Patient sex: F
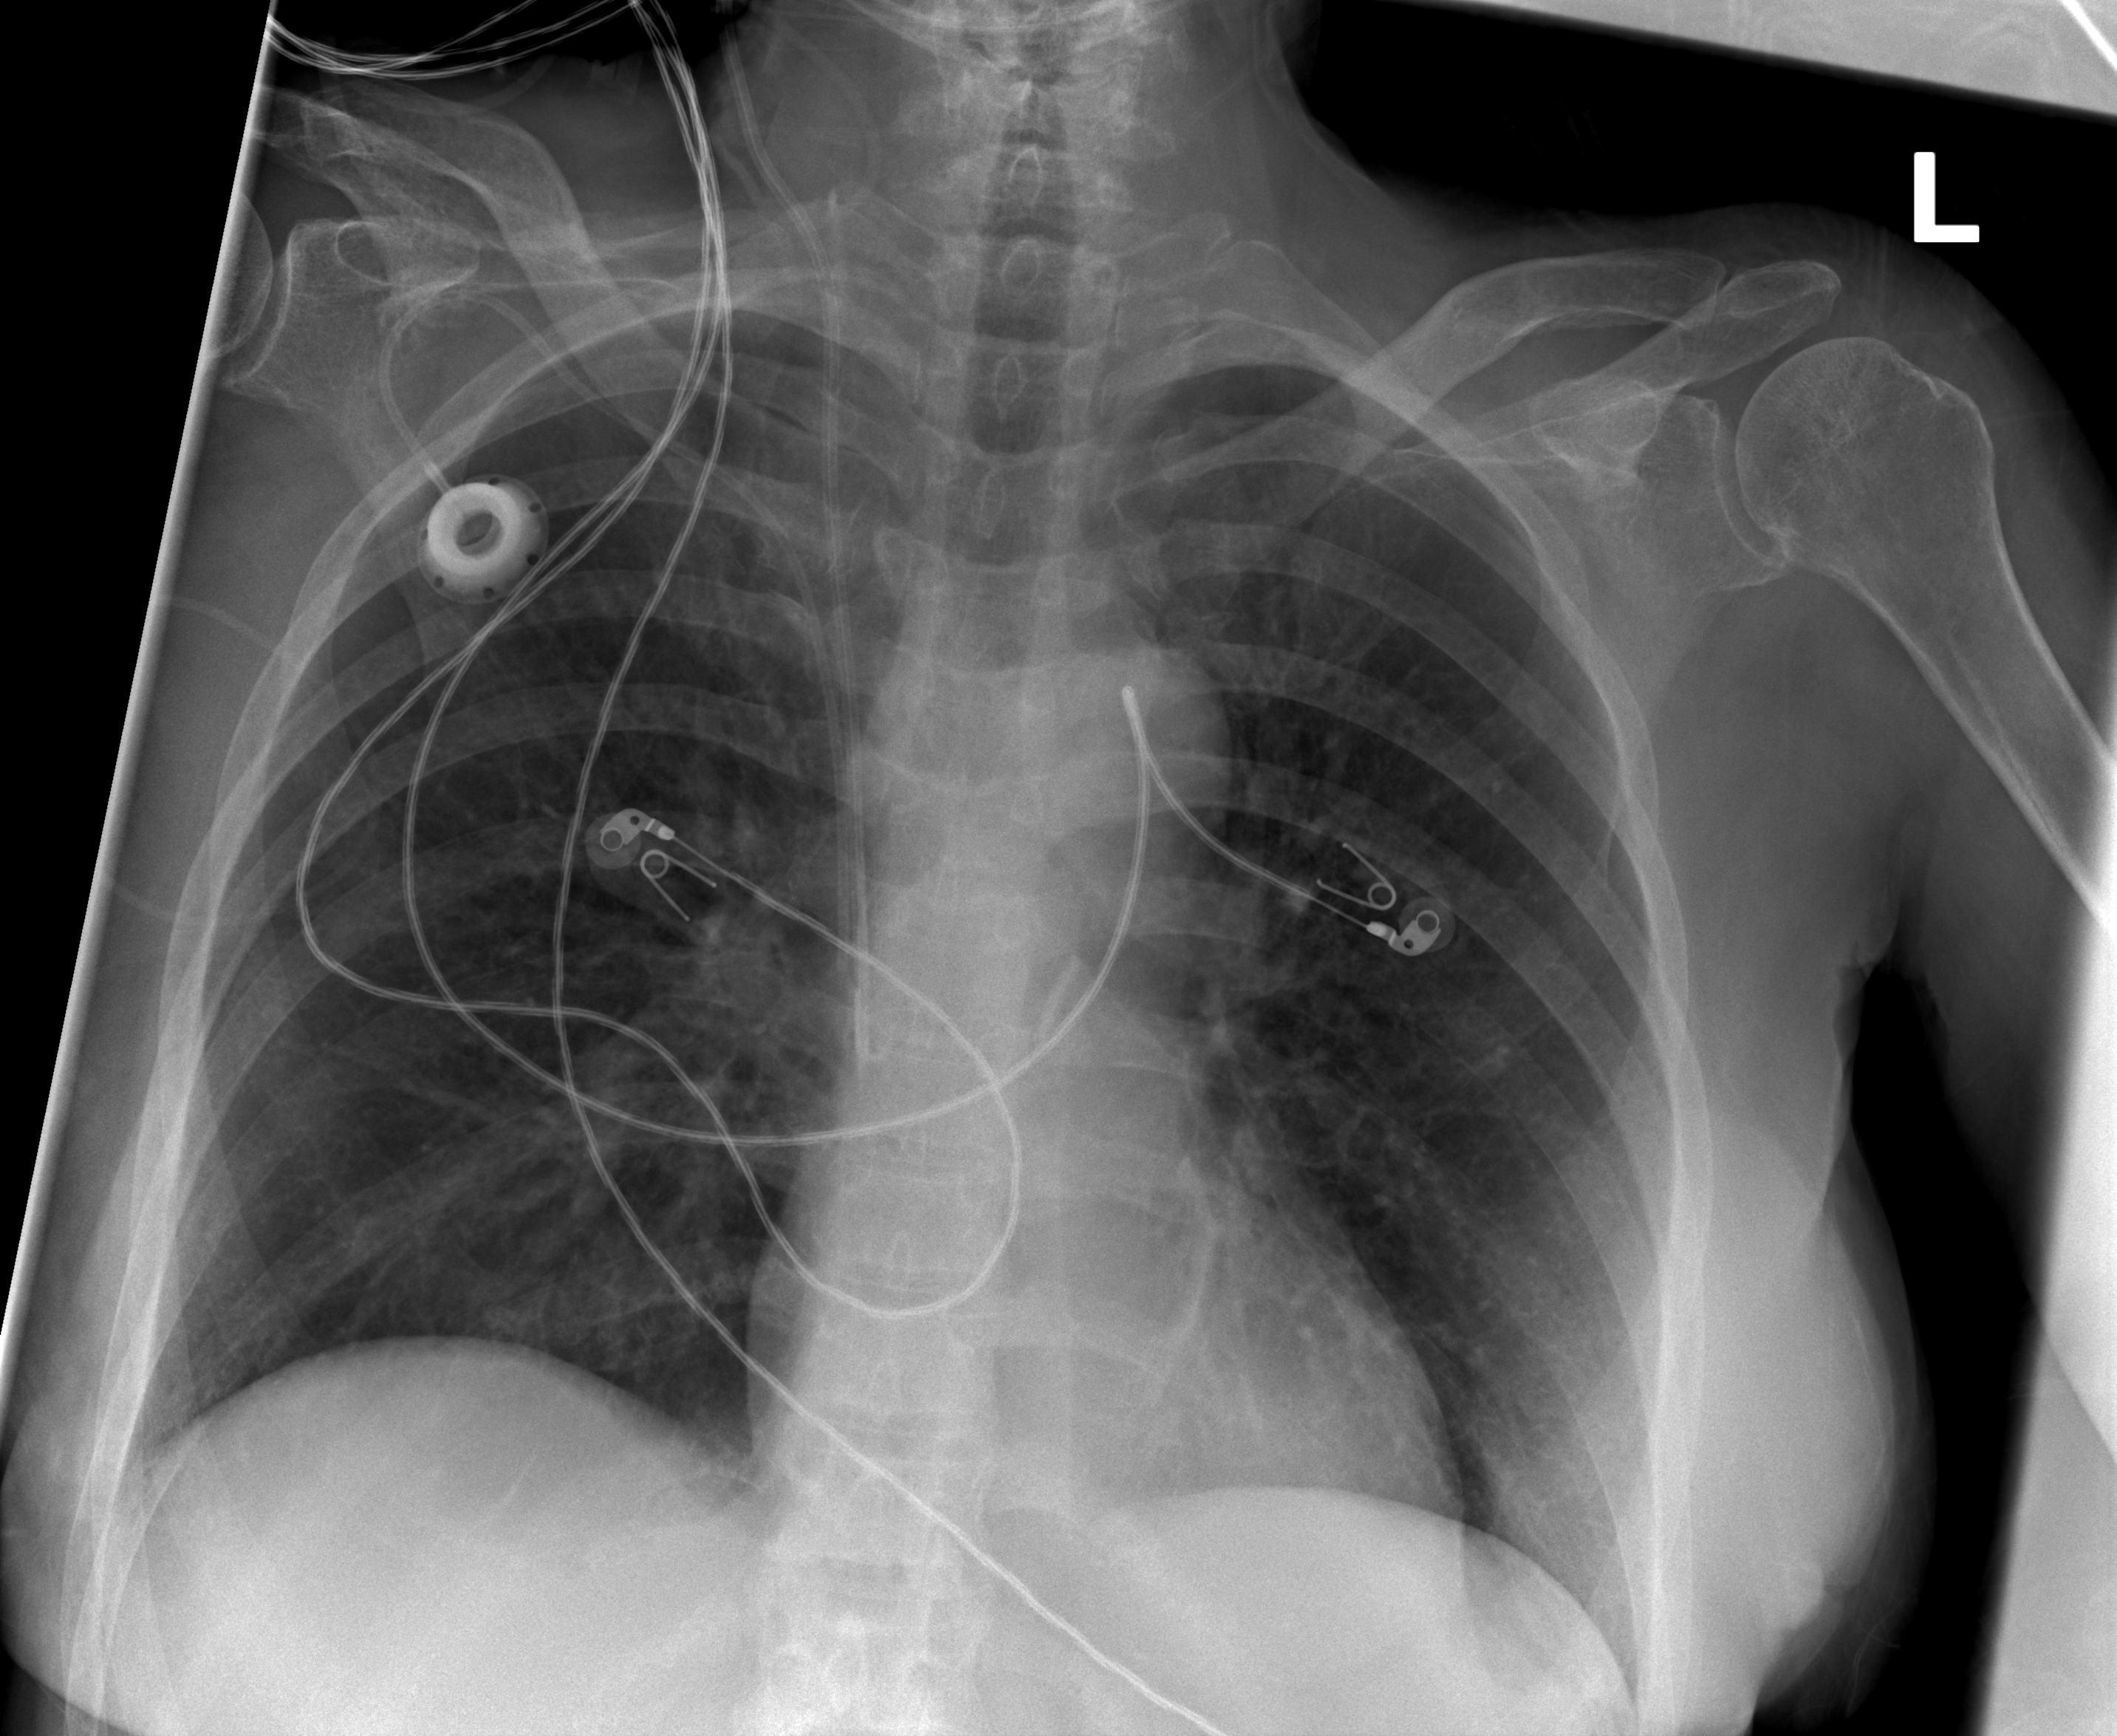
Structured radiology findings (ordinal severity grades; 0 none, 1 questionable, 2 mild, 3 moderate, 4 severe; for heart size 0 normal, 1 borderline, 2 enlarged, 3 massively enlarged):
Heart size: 0
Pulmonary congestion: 0
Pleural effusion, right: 2
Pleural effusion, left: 0
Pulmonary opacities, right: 0
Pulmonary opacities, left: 0
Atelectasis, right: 0
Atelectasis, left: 0